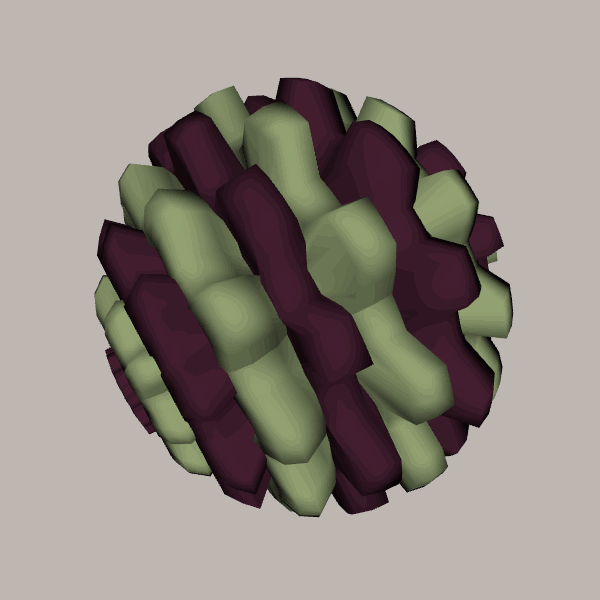
Background: light